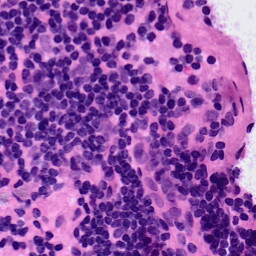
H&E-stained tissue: LymphNode